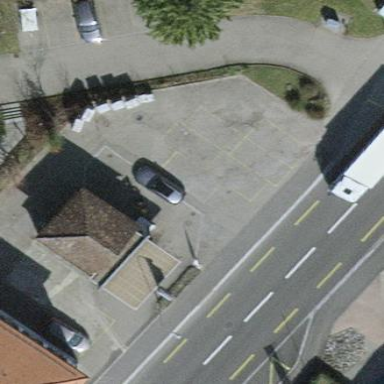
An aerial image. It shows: Fuel station.